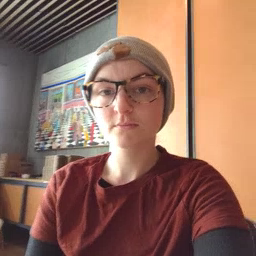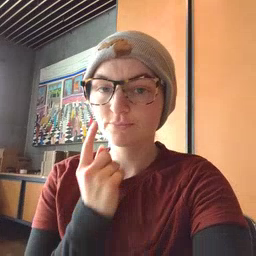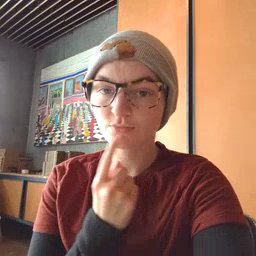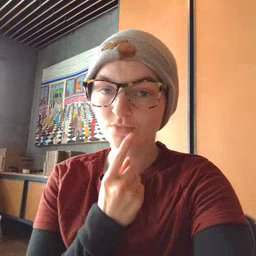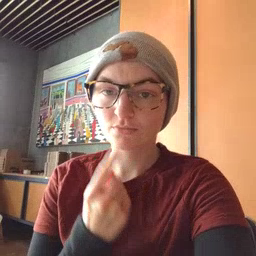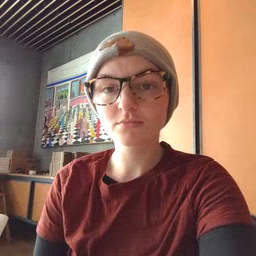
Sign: lips